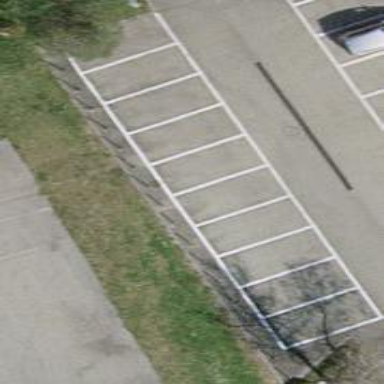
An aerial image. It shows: Bollard barrier.